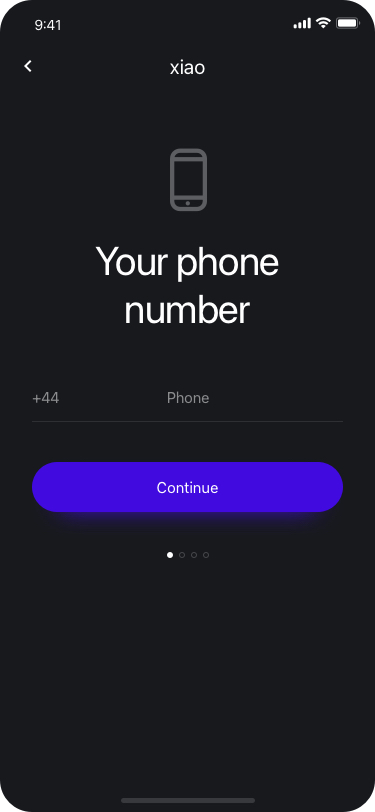
Text in this UI design:
xiao
Your phone number
Phone number
+44
Continue